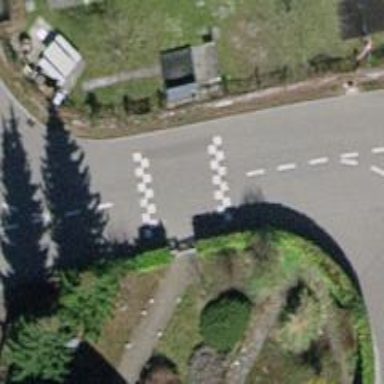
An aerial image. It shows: Table-style traffic calming feature.